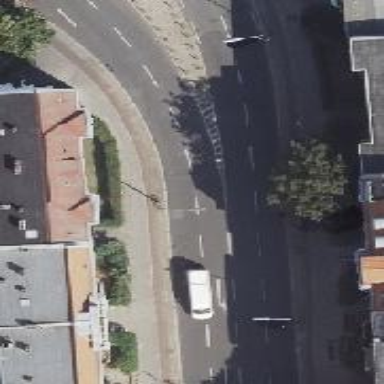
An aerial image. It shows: Secondary road with asphalt surface and cycle track on the right.